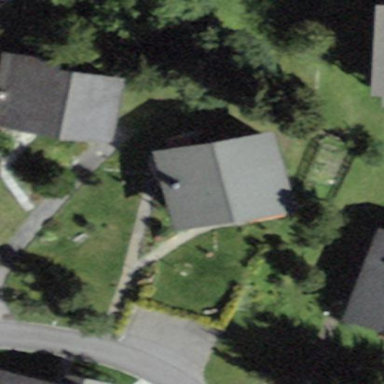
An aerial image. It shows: Building with tiled roof.